Interaction volume radius: 10 \u00c5
Interaction volume height: 10 \u00c5
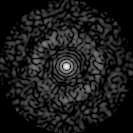
Disorder parameter: 0.8196